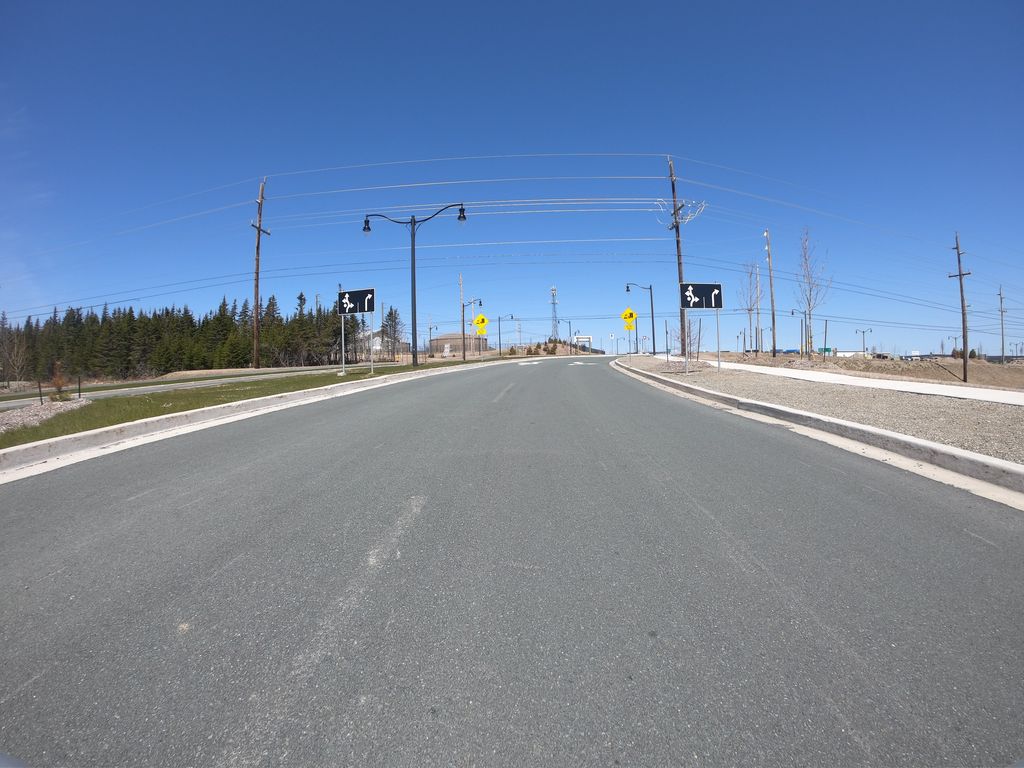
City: st_johns